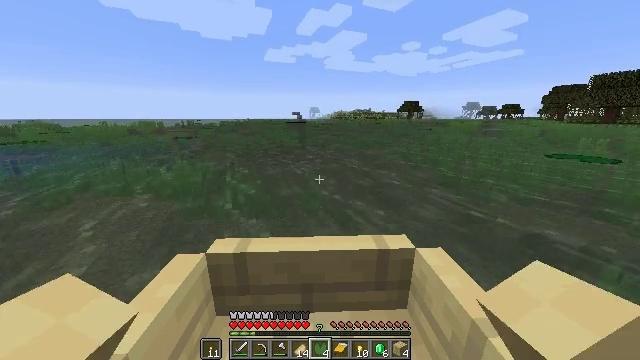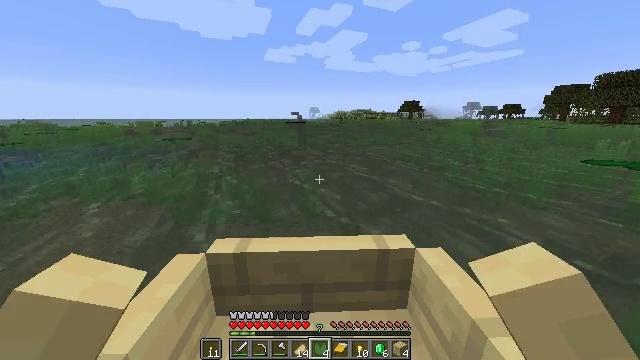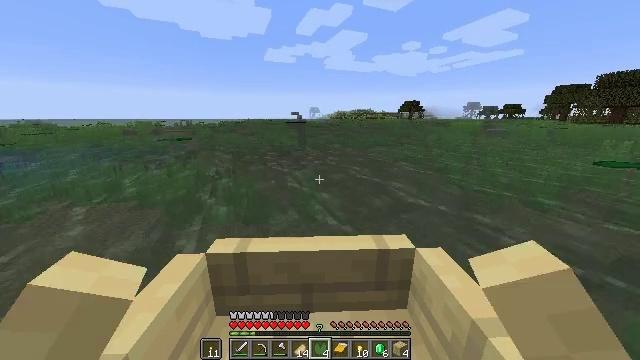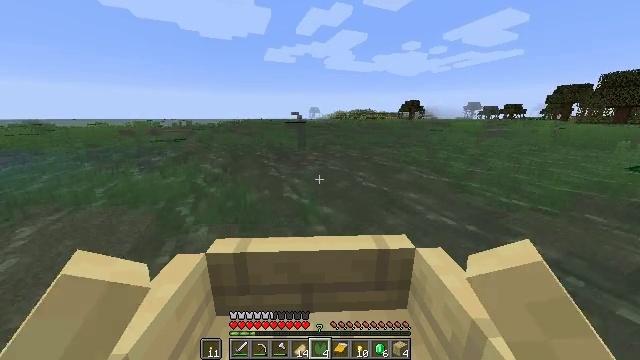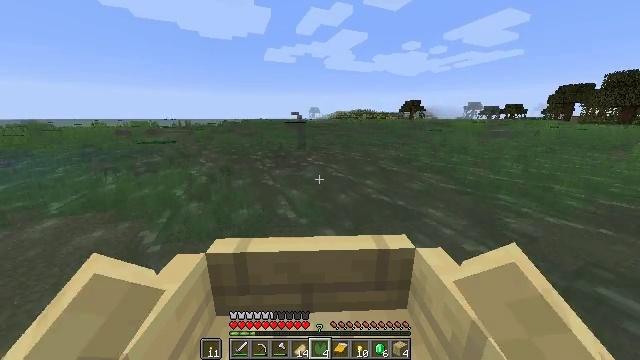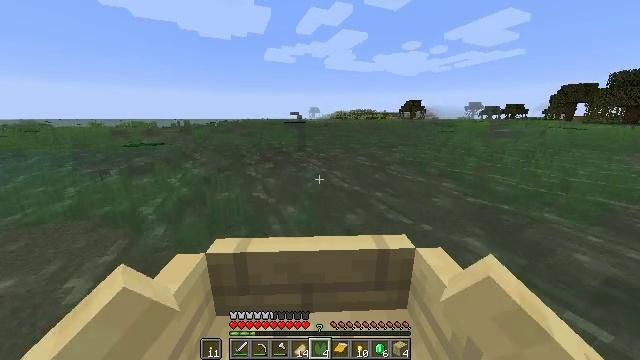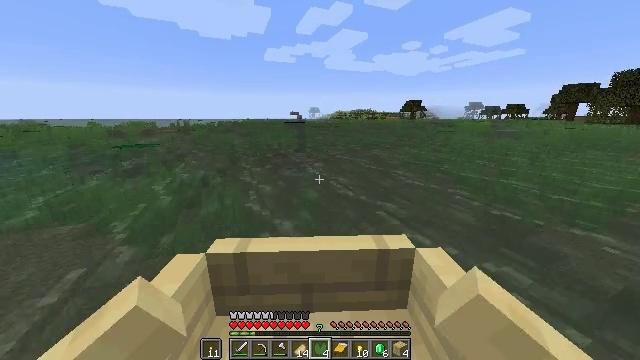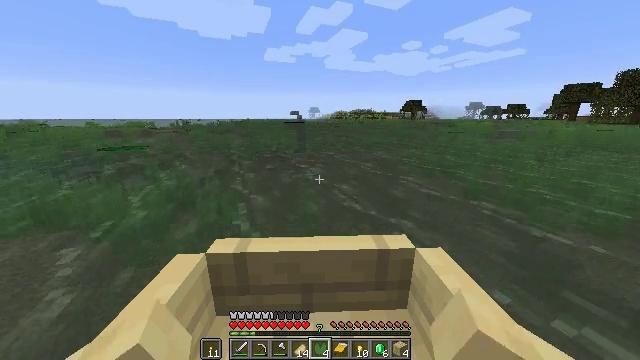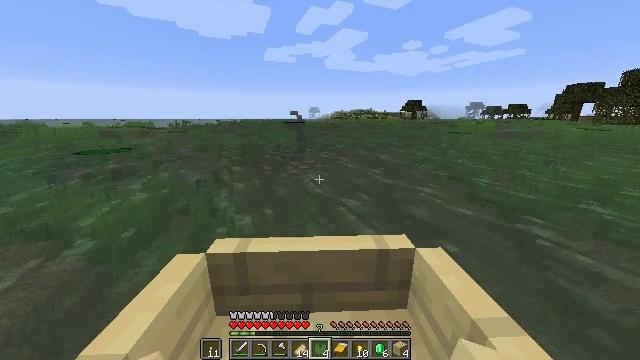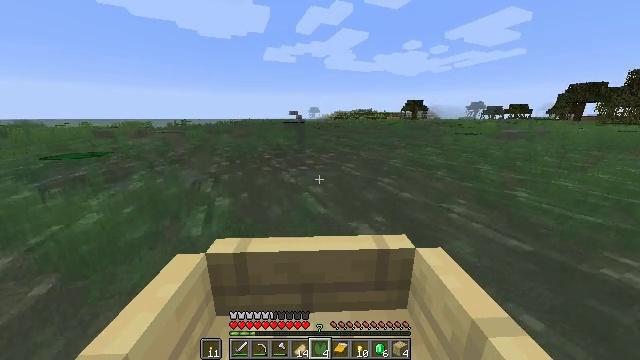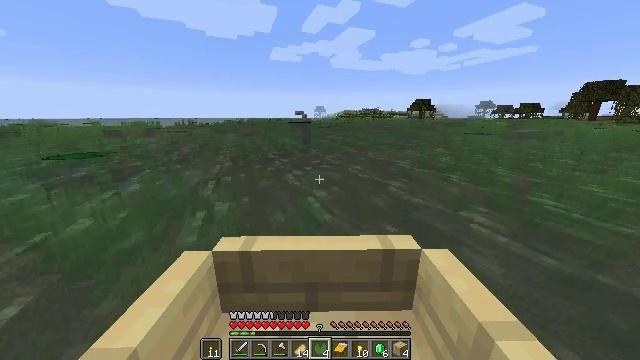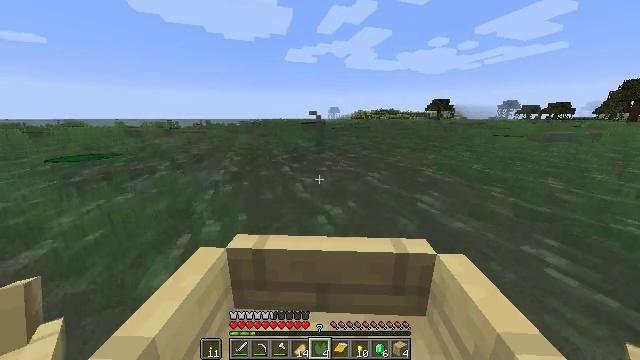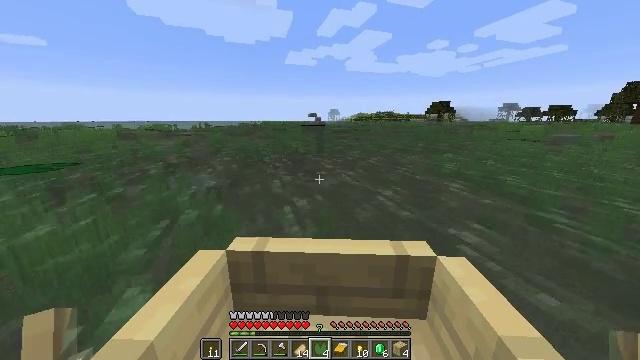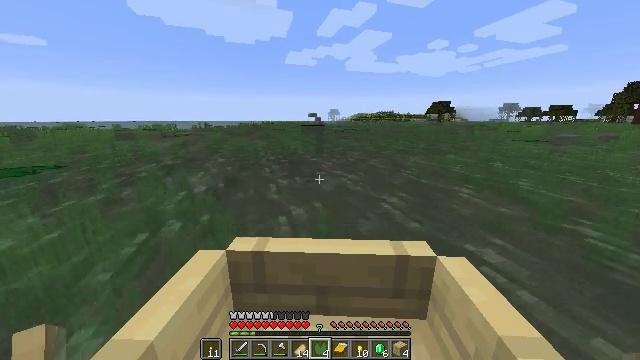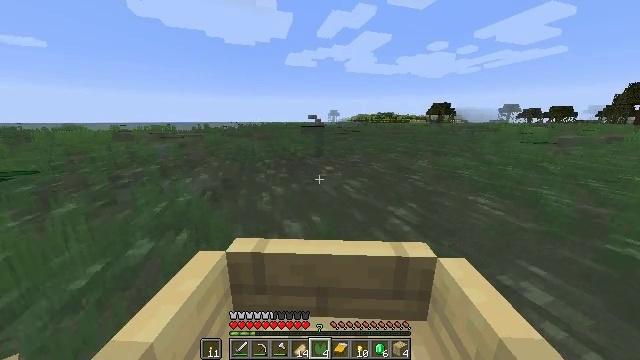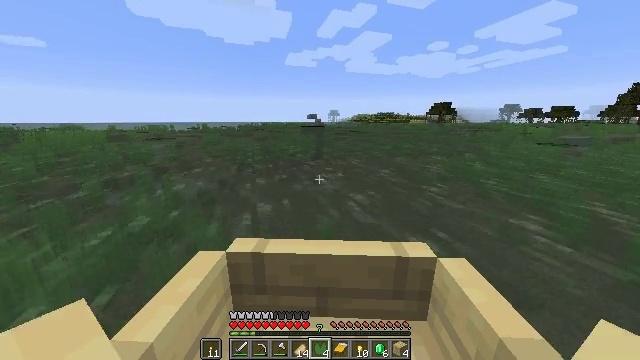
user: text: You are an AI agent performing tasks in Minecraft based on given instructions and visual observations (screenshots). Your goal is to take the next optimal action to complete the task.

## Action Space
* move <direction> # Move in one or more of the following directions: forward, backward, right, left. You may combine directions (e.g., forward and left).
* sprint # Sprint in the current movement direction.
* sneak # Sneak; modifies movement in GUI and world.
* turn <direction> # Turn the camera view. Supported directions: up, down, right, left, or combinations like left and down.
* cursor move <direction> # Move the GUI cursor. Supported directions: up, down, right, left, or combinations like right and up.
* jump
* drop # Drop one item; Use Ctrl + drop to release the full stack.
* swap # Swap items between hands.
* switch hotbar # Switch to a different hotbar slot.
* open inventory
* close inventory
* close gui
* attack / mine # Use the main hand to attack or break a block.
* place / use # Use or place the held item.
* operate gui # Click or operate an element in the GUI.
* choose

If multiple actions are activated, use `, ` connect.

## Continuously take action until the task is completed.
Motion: motion action
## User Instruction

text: Remove a lily pad from the inventory.
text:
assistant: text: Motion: move forward, sprint
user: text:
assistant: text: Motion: move forward, sprint
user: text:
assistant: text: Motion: move forward, sprint
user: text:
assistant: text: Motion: move forward, sprint
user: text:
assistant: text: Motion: move forward, sprint
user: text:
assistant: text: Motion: move forward, sprint
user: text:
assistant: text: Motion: move forward, sprint
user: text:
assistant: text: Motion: move forward, sprint
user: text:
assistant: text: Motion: move forward, sprint
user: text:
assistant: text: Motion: move forward, sprint, turn left
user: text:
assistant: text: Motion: move forward, sprint, turn left
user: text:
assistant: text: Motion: move forward, sprint
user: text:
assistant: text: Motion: move forward, sprint
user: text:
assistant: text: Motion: move forward, sprint
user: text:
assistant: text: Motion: move forward, sprint
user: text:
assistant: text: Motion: move forward, sprint, turn right
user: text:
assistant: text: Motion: move forward, sprint, turn right
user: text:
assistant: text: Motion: move forward, sprint
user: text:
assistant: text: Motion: move forward, sprint
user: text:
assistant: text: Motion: move forward, sprint
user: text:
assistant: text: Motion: move forward, sprint
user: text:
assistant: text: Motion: move forward, sprint
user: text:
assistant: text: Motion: move forward, sprint
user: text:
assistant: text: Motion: move forward, sprint
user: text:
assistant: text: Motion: move forward, sprint
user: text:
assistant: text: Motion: move forward, sprint
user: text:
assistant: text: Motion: move forward, sprint
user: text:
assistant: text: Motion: move forward, sprint
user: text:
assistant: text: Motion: move forward, sprint, turn left and down
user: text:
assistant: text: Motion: move forward, sprint, turn left and down